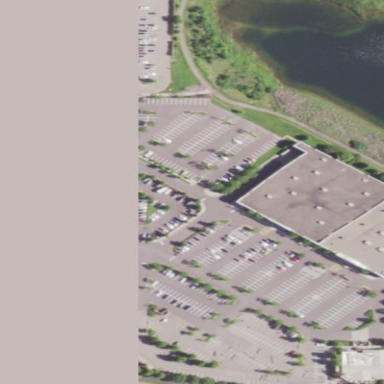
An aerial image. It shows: Building.